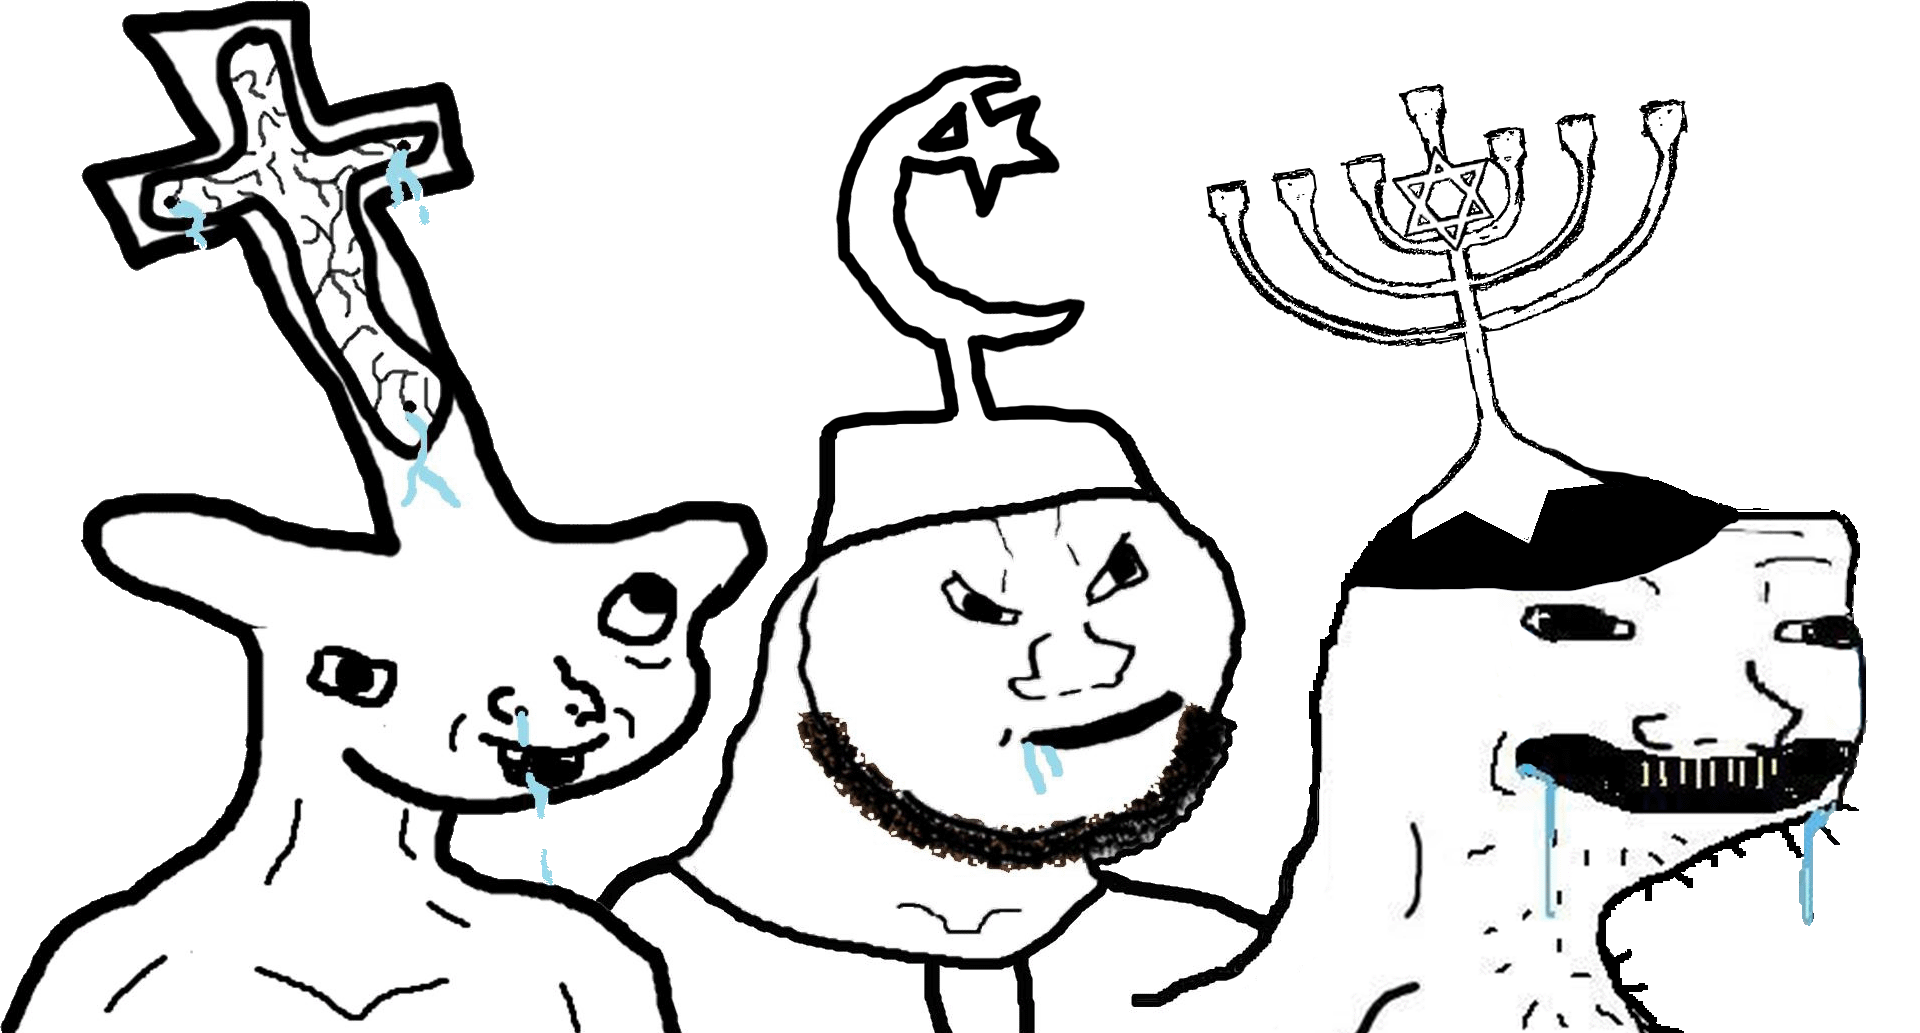
Label: 5_Brainlet